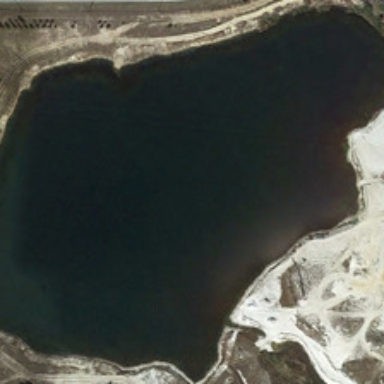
An irregular pond is near a road .